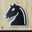
Piece: bN